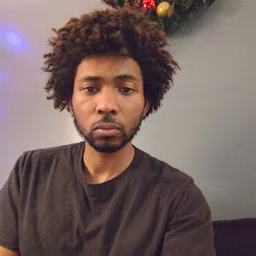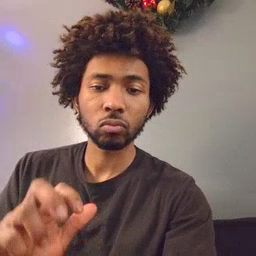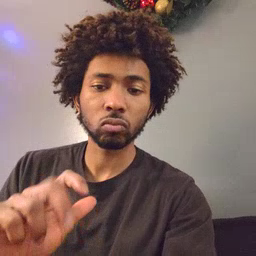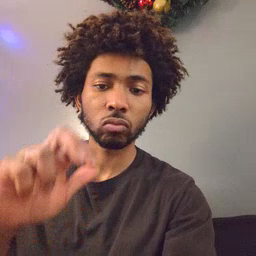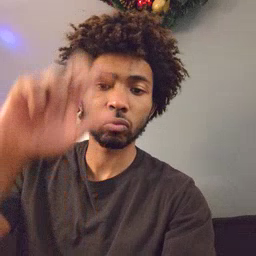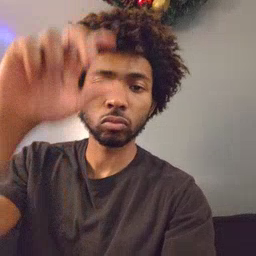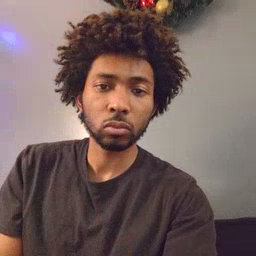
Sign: stairs